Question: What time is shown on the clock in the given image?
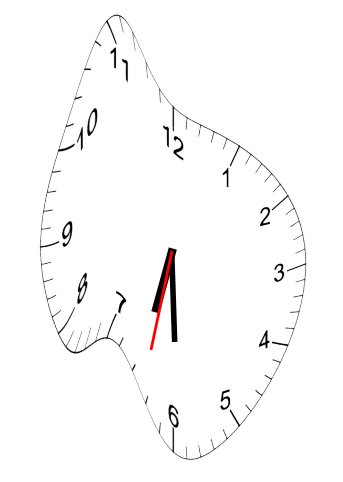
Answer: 06:29:32